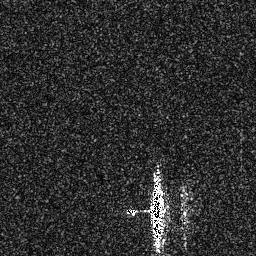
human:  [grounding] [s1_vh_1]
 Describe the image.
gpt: In the satellite image, there is  <ref>1 large ship </ref> <box>[[57, 65, 65, 96, 0]]</box> located at bottom.